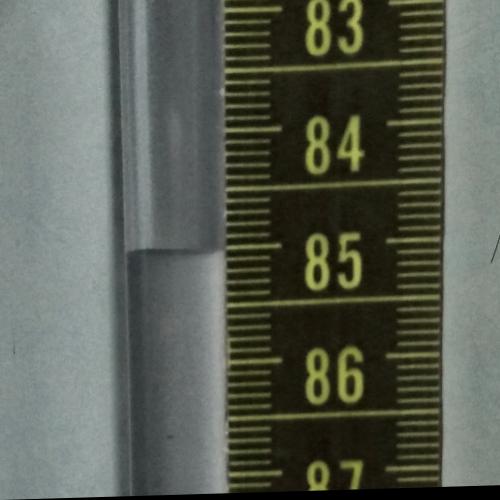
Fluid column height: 85.0 cm